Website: macys
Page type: customer-info-address
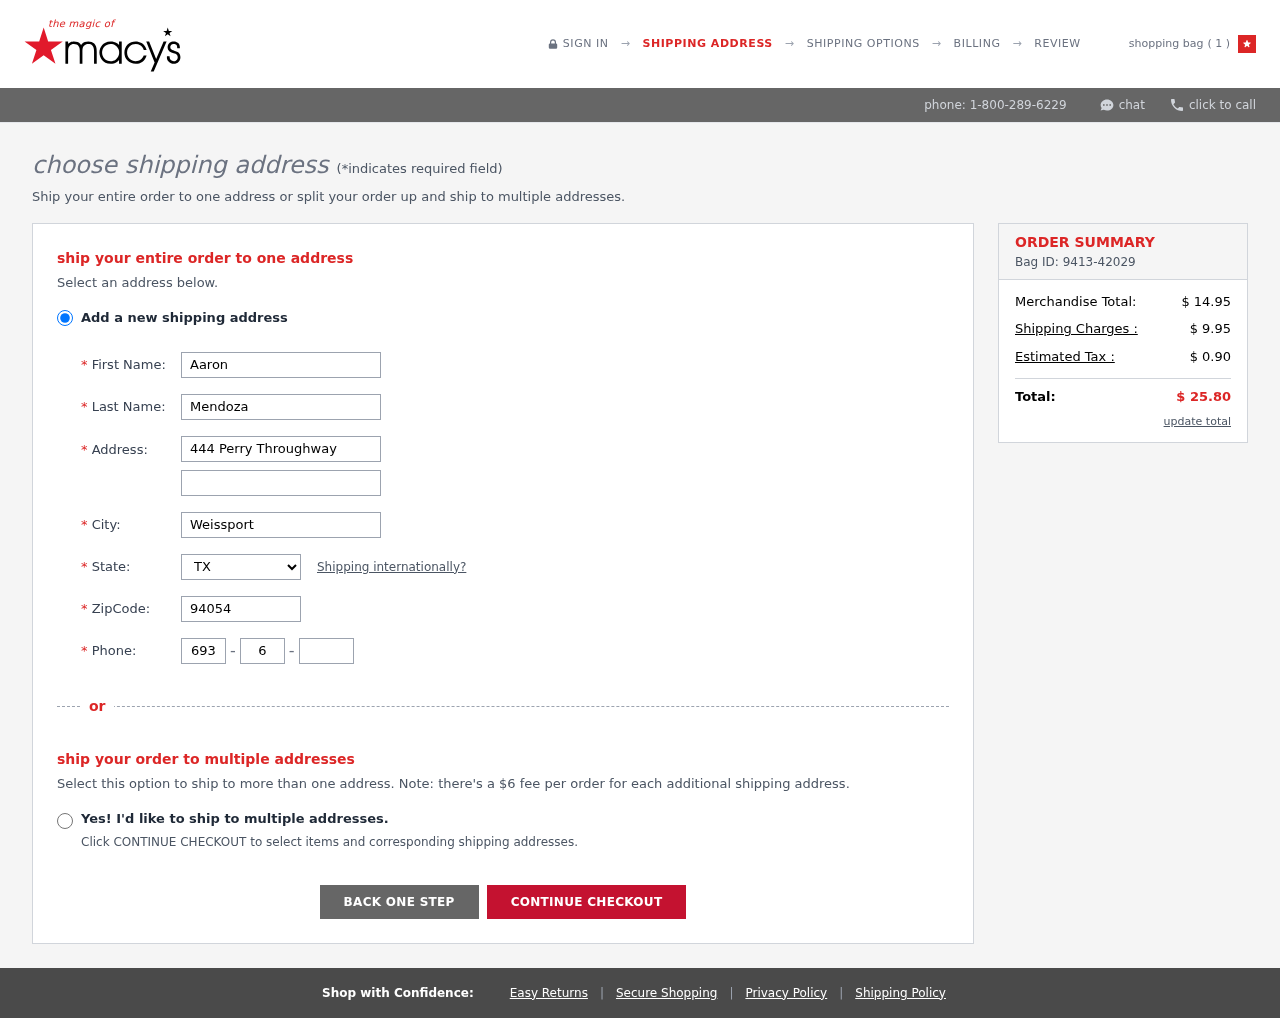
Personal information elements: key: PII_CITY
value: Weissport
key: PII_FIRSTNAME
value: Aaron
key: PII_LASTNAME
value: Mendoza
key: PII_PHONE_AREA
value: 693
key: PII_PHONE_PREFIX
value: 695
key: PII_PHONE_SUFFIX
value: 1455
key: PII_POSTCODE
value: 94054
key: PII_STATE_ABBR
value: TX
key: PII_STREET
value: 444 Perry Throughway
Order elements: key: ORDER_NUM_ITEMS
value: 1
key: ORDER_ID
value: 9413-42029
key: ORDER_SUBTOTAL
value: $ 14.95
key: ORDER_SHIPPING_COST
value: $ 9.95
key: ORDER_TAX
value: $ 0.90
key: ORDER_TOTAL
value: $ 25.80